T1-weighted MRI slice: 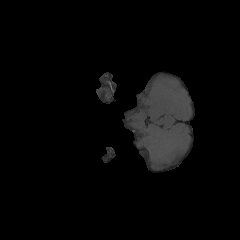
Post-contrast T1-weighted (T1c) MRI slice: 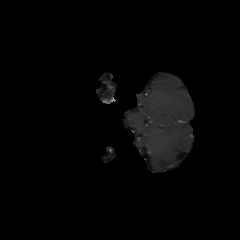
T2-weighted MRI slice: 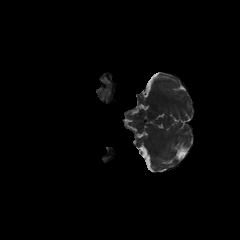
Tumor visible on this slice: no